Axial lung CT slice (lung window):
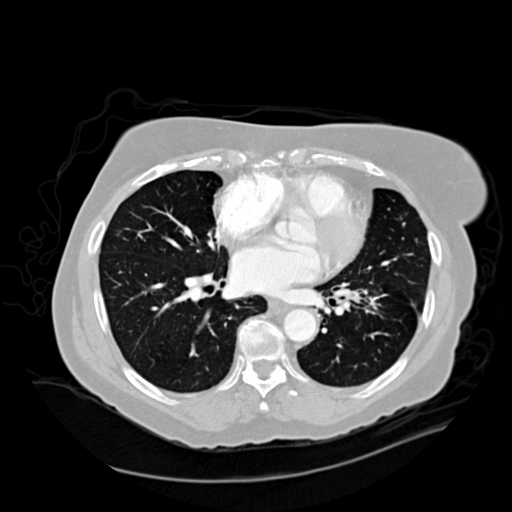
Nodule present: no